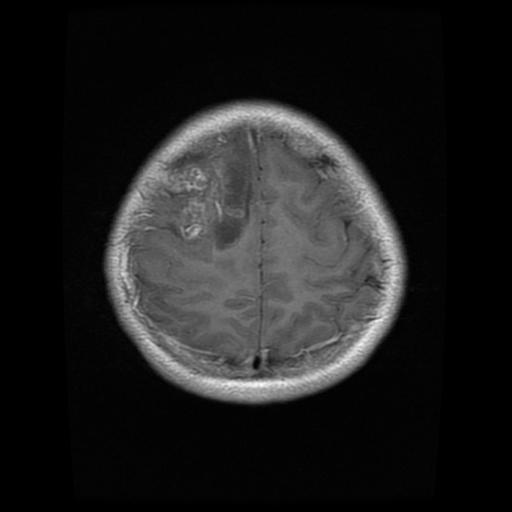
Label: glioma